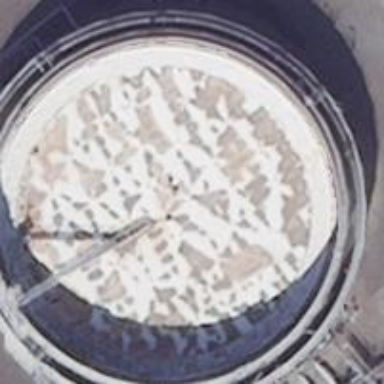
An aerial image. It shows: Storage tank that is man-made.